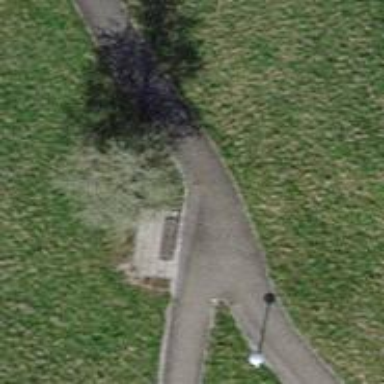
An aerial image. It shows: Brown bench.